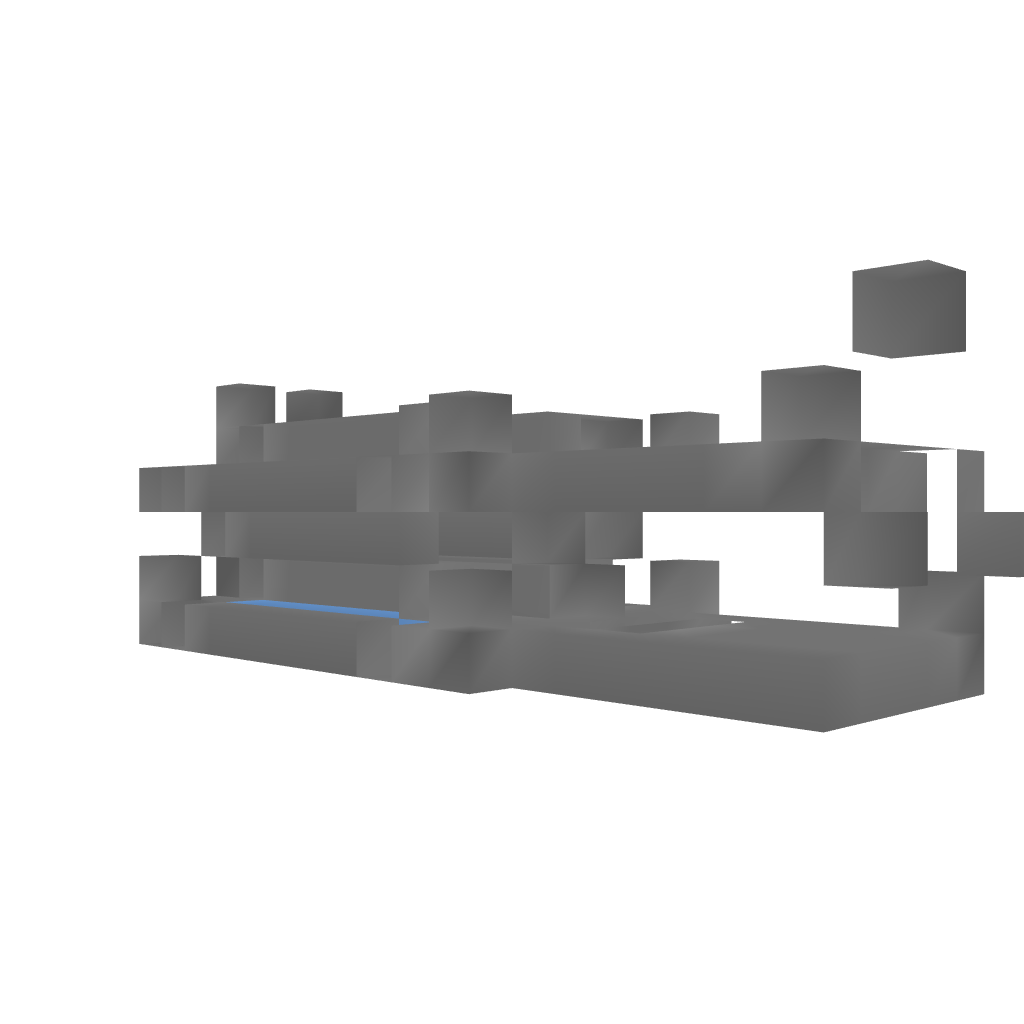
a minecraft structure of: Cannon rapid fire bad low quality